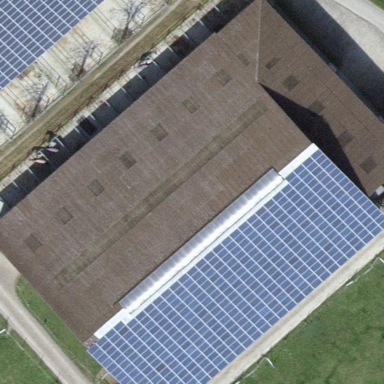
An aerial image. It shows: Gabled roof on farm auxiliary building.